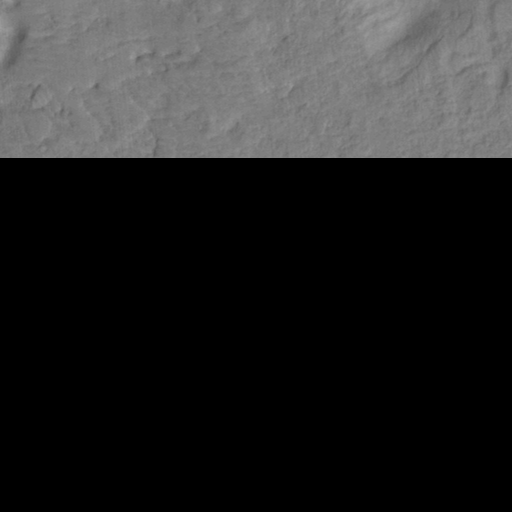
Objects detected: cone